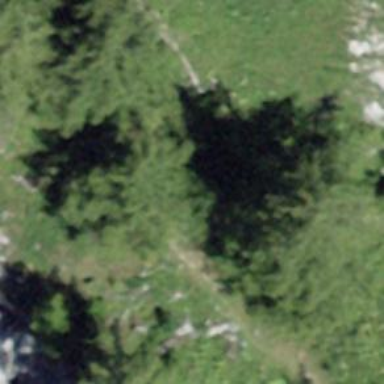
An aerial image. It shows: Forest area.